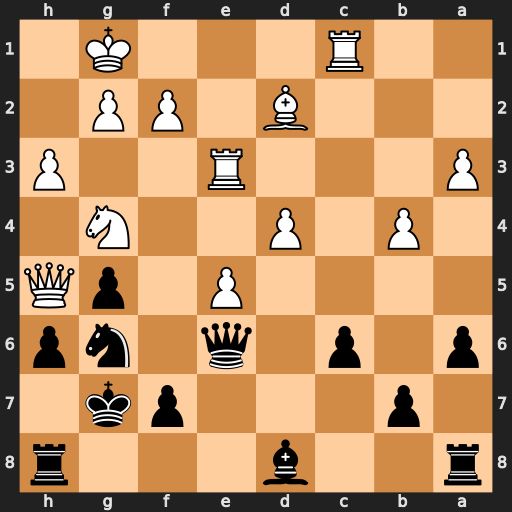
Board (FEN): r2b3r/1p3pk1/p1p1q1np/4P1pQ/1P1P2N1/P3R2P/3B1PP1/2R3K1
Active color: b
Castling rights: -
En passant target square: -
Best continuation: Nf4 Nf6 Nxh5